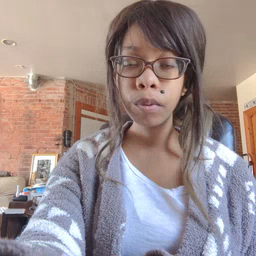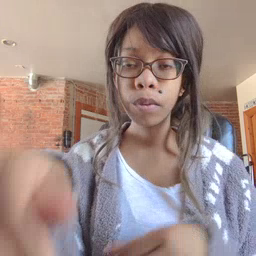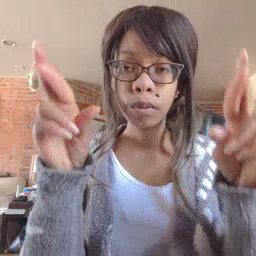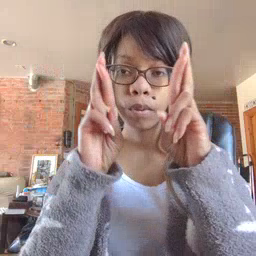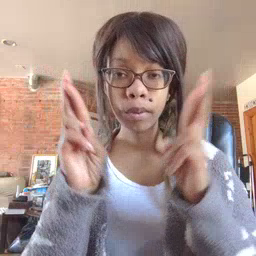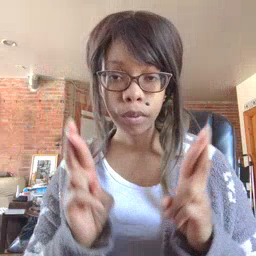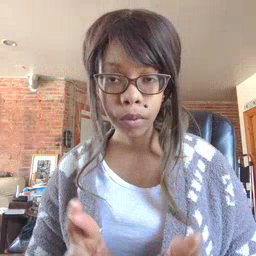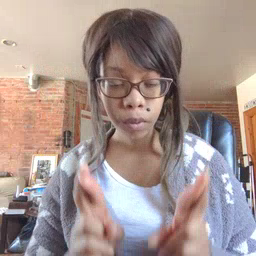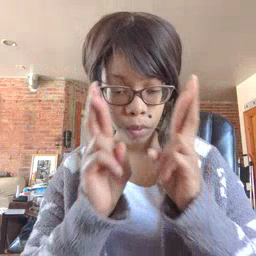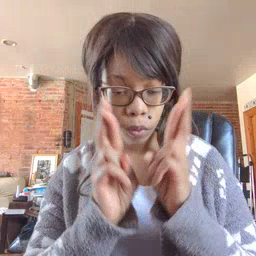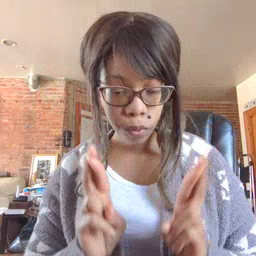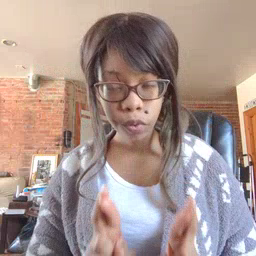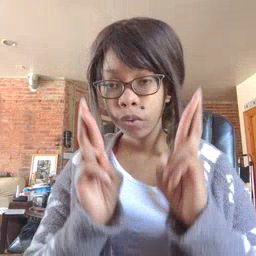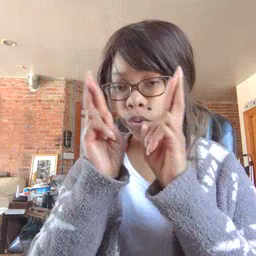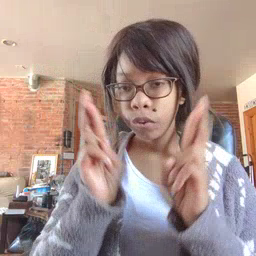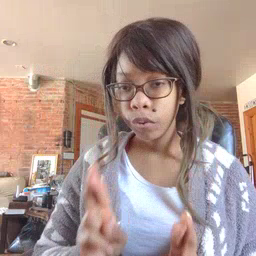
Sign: refrigerator